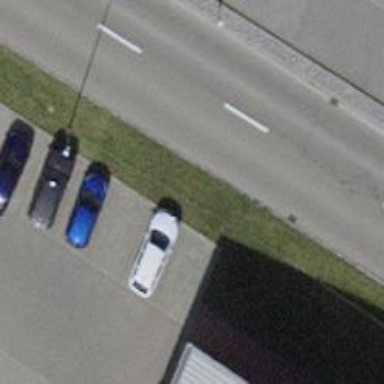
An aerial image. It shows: Charging station.